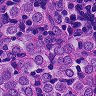
Metastatic tissue present: yes